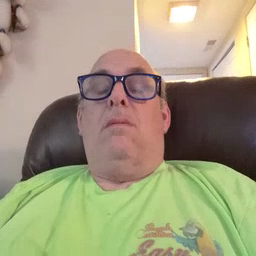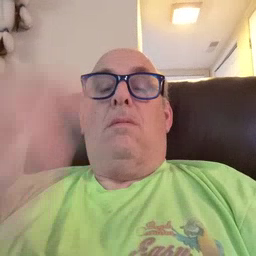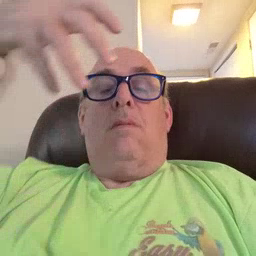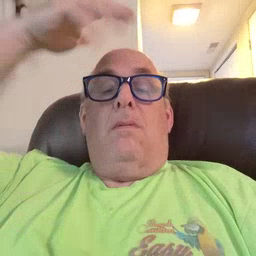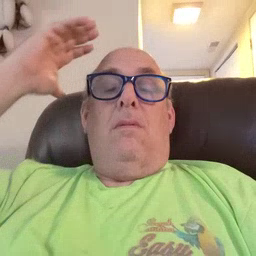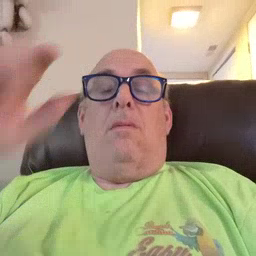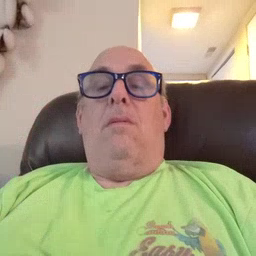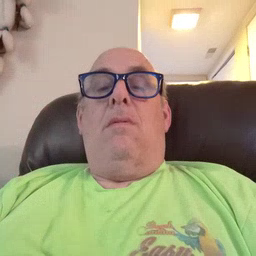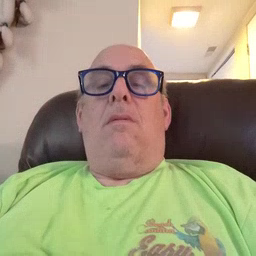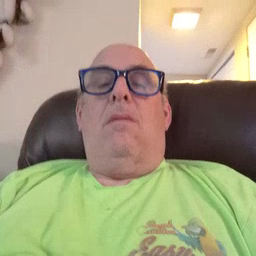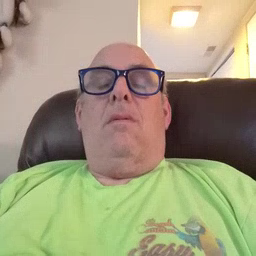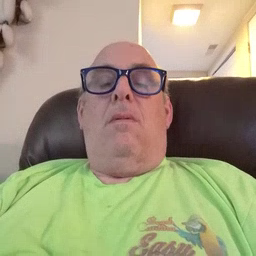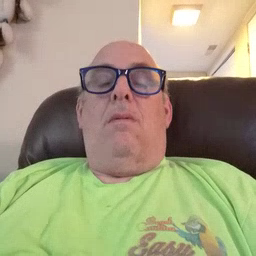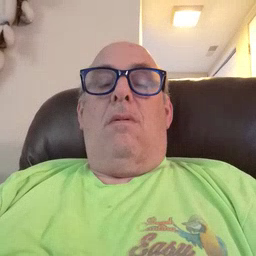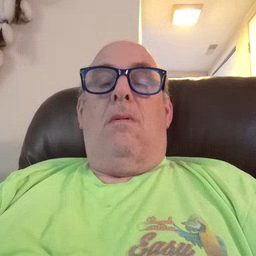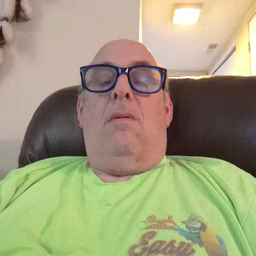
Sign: lion